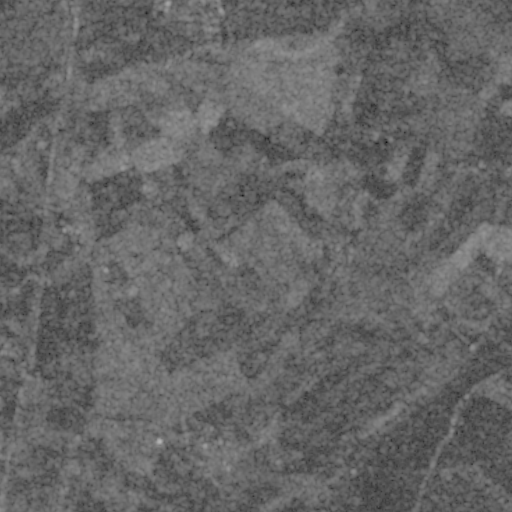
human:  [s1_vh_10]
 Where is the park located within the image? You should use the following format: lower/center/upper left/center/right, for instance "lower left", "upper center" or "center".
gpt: The park is located in the upper of the image.
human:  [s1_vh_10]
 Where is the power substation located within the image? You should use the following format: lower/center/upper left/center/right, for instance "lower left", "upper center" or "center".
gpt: The power substation is located in the upper left of the image.
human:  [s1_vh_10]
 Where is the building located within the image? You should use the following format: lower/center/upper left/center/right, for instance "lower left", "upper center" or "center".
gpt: There is no building in the image.

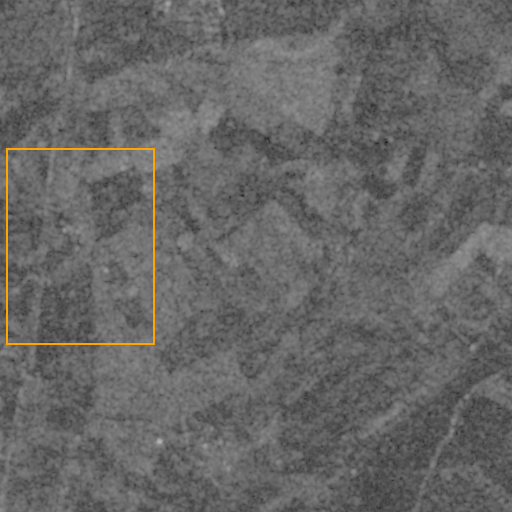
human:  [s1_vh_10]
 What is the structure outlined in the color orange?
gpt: There is no orange outline.
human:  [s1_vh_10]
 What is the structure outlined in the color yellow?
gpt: There is no structure outlined in yellow.